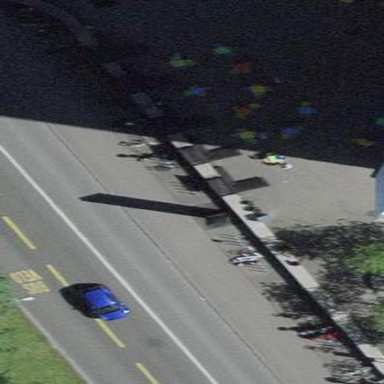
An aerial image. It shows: Bicycle parking area with stands available.